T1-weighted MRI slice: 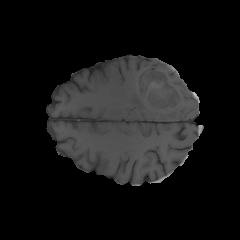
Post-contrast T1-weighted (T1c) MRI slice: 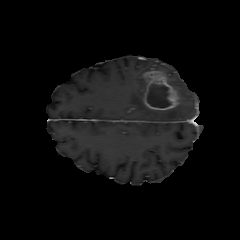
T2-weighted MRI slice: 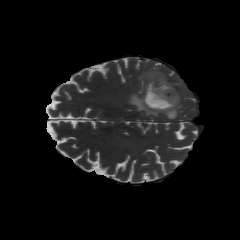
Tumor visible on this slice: yes